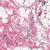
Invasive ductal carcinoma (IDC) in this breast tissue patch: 0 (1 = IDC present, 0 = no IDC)